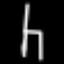
Label: chair